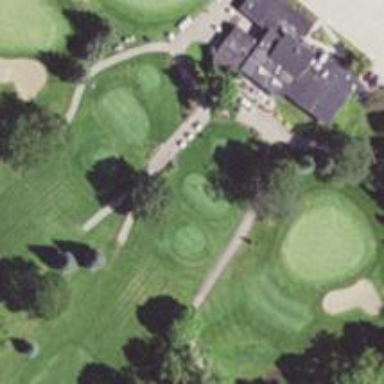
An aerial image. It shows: Path for both roads and golfers.